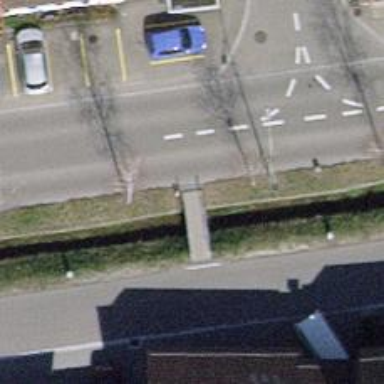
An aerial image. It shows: Concrete footway bridge.